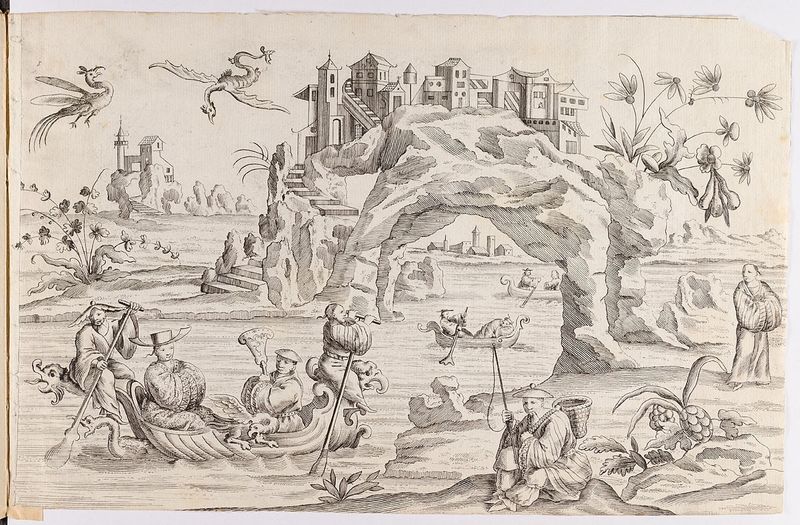
Titel: Chinadarstellung
Künstler: Martin Engelbrecht
Standort: Hamburg
Institution: Museum für Kunst und Gewerbe Hamburg
Schlagwörter: felsen, wasser, fluss, landschaft, stadt, tiere, architektur, barock, vögel, pflanzen, boot, boote, japan, schiff, schiffe, papier, fischer, grafik, graphik, kutter, fotografie, photographie, asien, druckgraphik, druckgrafik, stich, angel, kranich, china, fabelwesen, kupferstich, ungeheuer, monster, fabeltier, fabeltiere, phantastik, gerippt, zwitterwesen, monstrum, das, felstor, phantastische, felsentor, reproduktionen, barockzeit, barockzeitalter, druckerzeugnisse, völker, nationalitäten, gegenstände, ornamentstich, vorlageblätter, chinesendarstellungen, länder, fantastische, parallelwelt, phantasiewelt